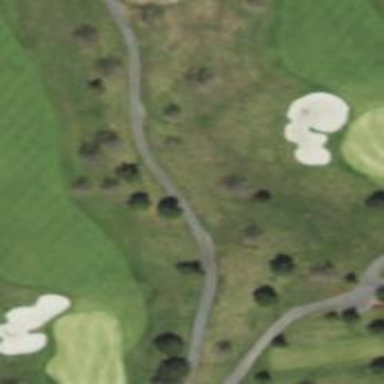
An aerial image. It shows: Pathway for golfing.